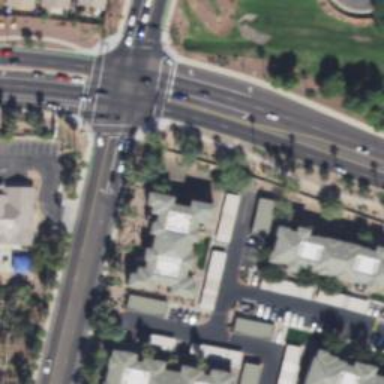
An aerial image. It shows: Solid stop line on the road.